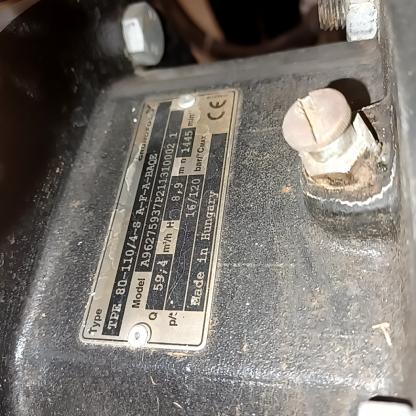
Klasa: tabliczka-znamionowa